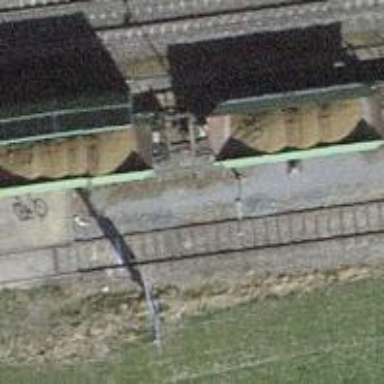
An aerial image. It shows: Single track railway in yard.